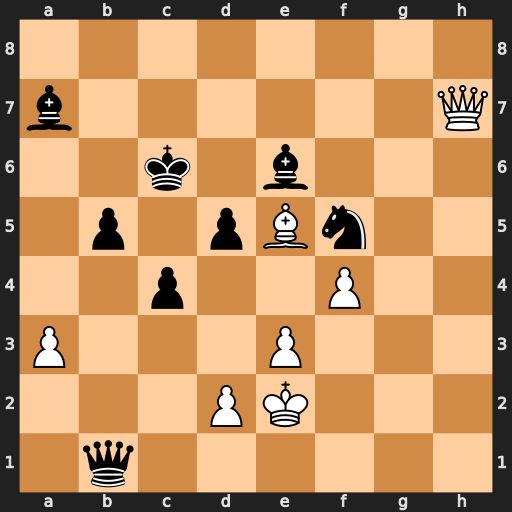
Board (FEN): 8/b6Q/2k1b3/1p1pBn2/2p2P2/P3P3/3PK3/1q6
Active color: w
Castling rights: -
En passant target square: -
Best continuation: Qc7#